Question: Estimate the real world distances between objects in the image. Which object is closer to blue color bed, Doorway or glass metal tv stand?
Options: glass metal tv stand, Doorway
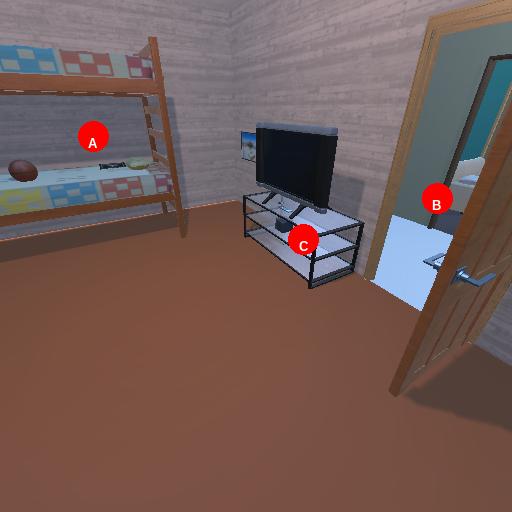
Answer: glass metal tv stand